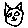
Label: cat